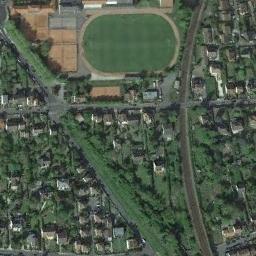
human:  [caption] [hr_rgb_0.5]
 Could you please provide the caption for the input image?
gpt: There are numerous buildings next to the ground track field .

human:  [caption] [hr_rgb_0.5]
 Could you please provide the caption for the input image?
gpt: A track and field is built in the middle of a residential area, Surrounded by a lot of vegetation .

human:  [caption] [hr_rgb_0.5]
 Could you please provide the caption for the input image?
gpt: The ground track field is on a block and a freeway goes through the block .

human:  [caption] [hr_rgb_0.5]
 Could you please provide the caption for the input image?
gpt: There are many trees and buildings around the ground track field with a yellow track .

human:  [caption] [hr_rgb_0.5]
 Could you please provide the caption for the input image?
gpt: There are several roads beside the track and field .